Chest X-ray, AP view. Patient: 11 years old, sex F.
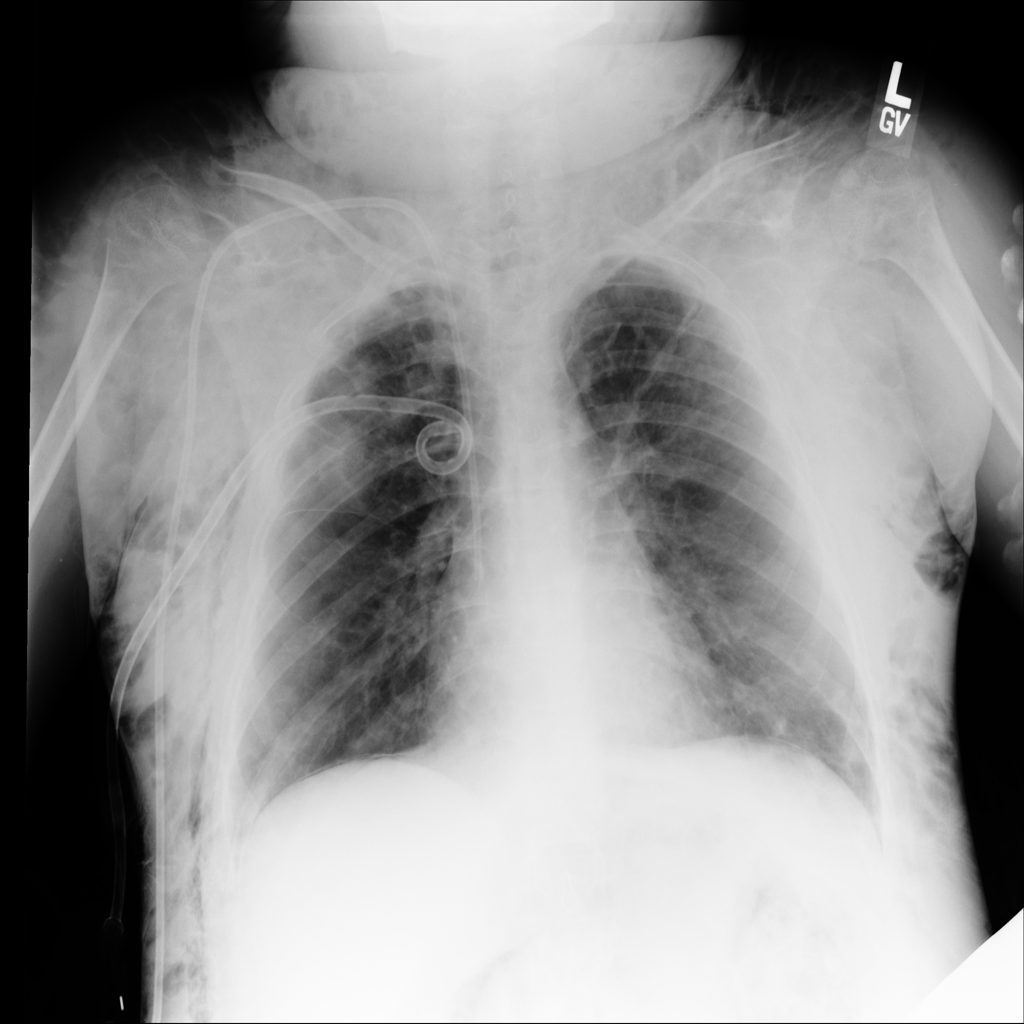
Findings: Emphysema, Pneumothorax